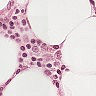
Metastatic tissue present: no